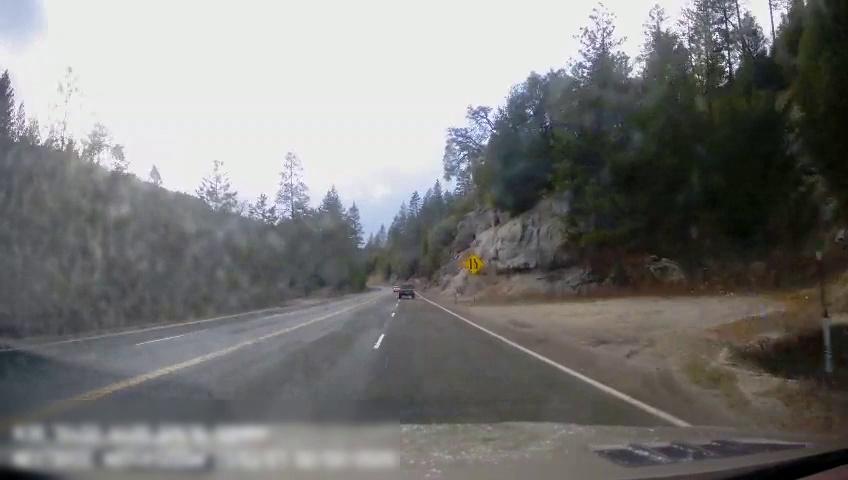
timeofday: Day
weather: Sunny
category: Drivable Space
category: Vehicles | Truck
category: Lanes | Current Lane
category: Lanes | Current Lane
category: Lanes | Opposite Lane
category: Lanes | Opposite Lane
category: Lanes | Opposite Lane
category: Lanes | Opposite Lane
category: Traffic | Signs